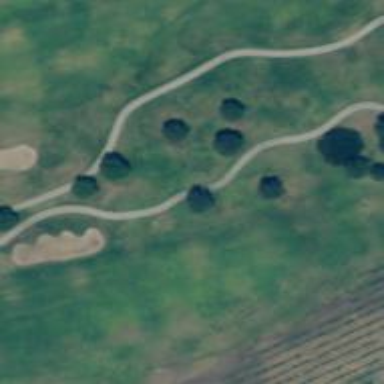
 featuring footway path along with golf path."